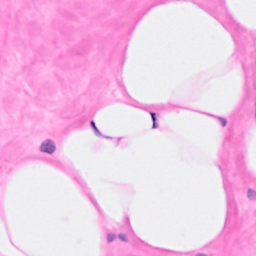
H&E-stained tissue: Breast